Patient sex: F
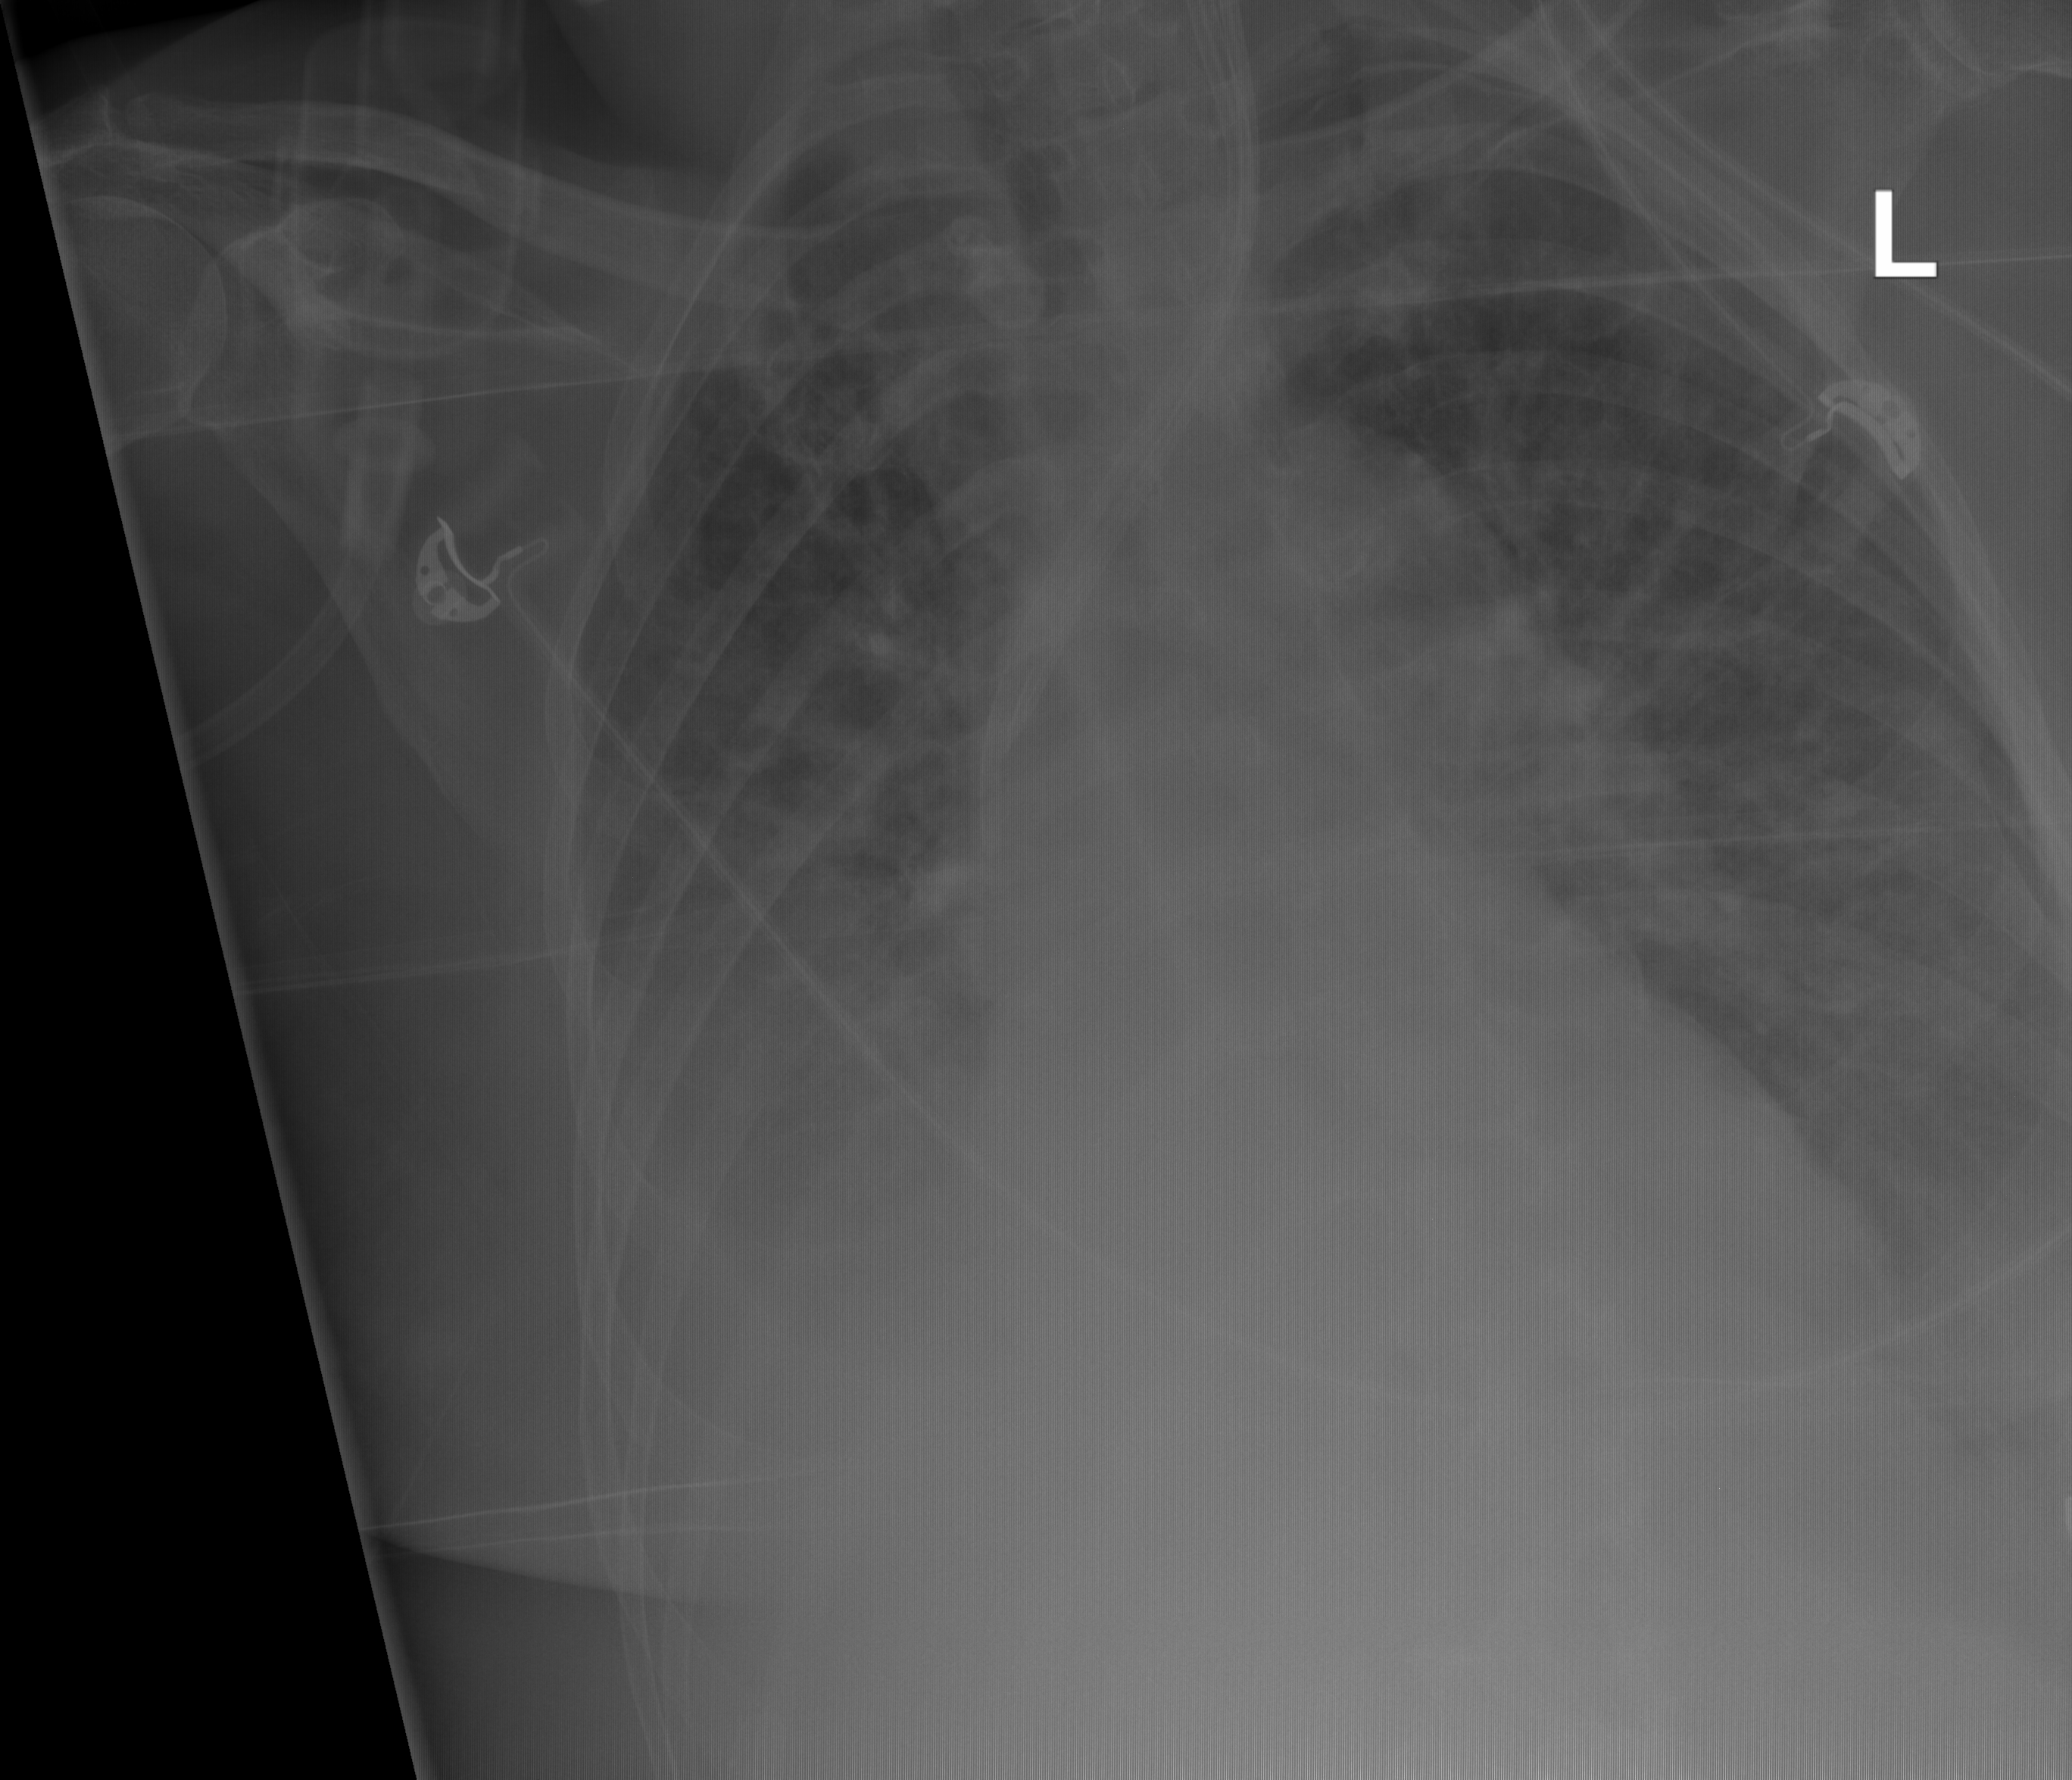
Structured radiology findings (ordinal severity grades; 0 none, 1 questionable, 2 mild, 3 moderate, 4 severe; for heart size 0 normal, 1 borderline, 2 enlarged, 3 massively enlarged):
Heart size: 0
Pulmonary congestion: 2
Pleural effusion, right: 2
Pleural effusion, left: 2
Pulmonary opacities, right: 2
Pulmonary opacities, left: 2
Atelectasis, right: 0
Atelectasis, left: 0